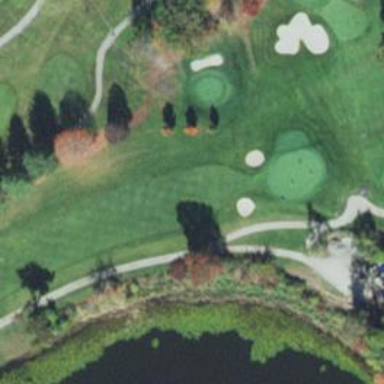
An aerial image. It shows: Well-maintained path intended for golf.